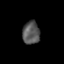
Tissue: prostate
Cell type: T cells
Senescence score: 0.3308
Nuclear area (px): 388
Mean DAPI intensity: 85.735